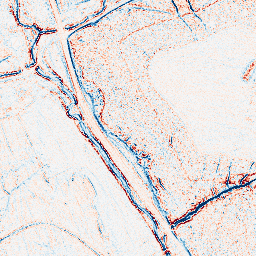
Category: edge_preserving
Decomposition family: bilateral
Decomposition parameters: d: 5
sigma_color: 100
sigma_space: 75
Upsampling method: regularized
Upsampling parameters: scale: 2
lambda_reg: 0.001
Upsampling scale: 2